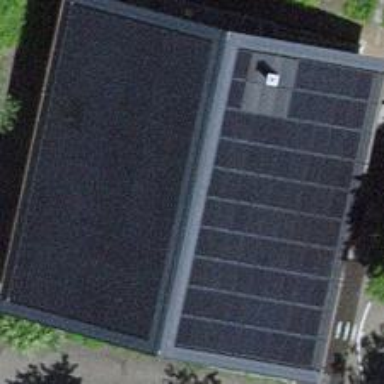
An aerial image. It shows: Community centre building.